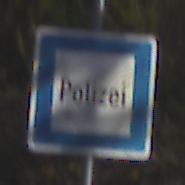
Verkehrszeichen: Polizei
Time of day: MorningAfternoon
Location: Outdoor (RoadRail)
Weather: PartlyCloudy
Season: NotSpecified
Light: Natural